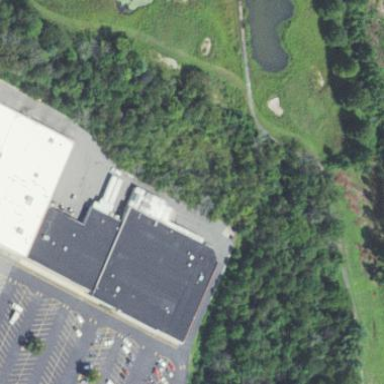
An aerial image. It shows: Retail building.